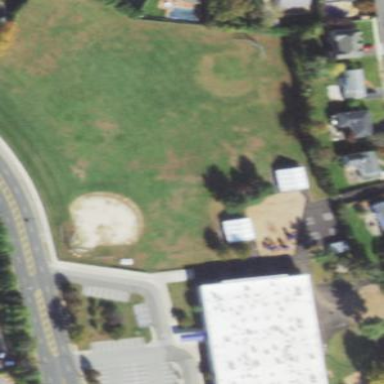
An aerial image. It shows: School.